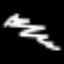
Label: squiggle